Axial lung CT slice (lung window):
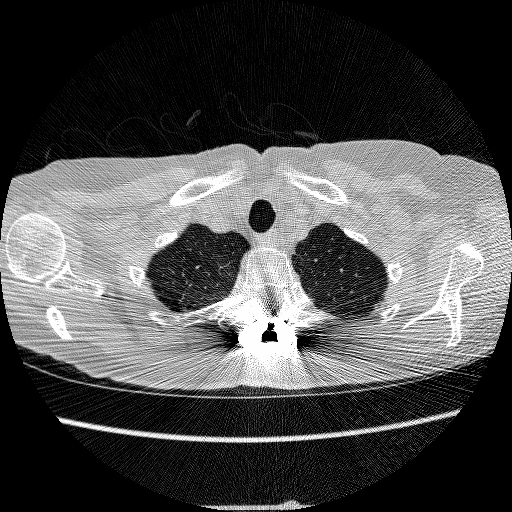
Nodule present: no